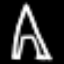
Label: The Eiffel Tower